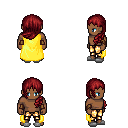
a pixel art fantasy rpg character, male body template, human, dark skin, yellow cape, gold greaves, brunette left-swept hairstyle, cloth bracers, white slippers, four views (front, back, left, right), 2x2 character sprite sheet, small pixel art, hard edges, no anti-aliasing